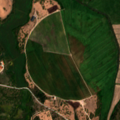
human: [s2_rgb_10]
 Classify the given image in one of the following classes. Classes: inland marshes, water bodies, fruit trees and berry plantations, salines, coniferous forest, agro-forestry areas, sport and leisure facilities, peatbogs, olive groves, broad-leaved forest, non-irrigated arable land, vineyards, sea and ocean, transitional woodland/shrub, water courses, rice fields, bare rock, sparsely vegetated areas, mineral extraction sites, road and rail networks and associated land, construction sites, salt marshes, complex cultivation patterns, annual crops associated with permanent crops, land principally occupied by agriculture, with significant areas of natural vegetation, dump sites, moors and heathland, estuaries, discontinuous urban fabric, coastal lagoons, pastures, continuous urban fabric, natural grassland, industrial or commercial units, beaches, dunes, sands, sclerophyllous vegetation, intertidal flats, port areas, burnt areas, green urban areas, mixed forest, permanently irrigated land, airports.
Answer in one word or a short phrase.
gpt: continuous urban fabric